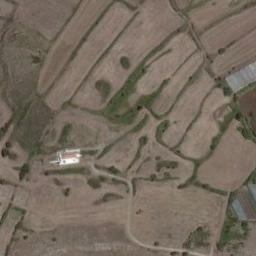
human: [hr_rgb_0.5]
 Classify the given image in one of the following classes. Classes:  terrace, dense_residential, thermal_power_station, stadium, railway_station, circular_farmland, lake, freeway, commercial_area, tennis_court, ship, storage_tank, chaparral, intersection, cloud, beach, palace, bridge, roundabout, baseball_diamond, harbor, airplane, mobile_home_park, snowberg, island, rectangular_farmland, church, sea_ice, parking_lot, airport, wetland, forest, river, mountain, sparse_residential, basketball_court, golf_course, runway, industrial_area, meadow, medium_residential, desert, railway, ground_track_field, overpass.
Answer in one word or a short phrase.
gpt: terrace